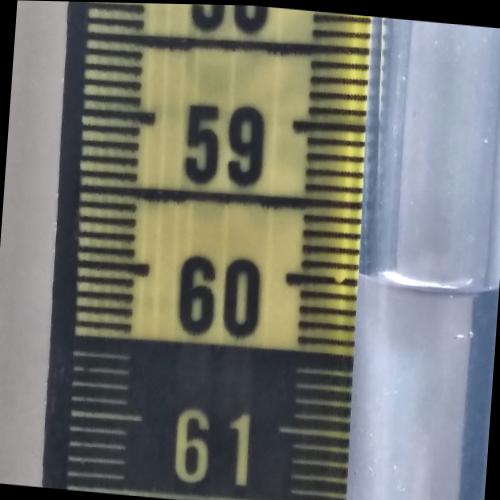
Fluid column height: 60.0 cm